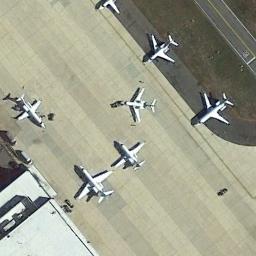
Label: airplane